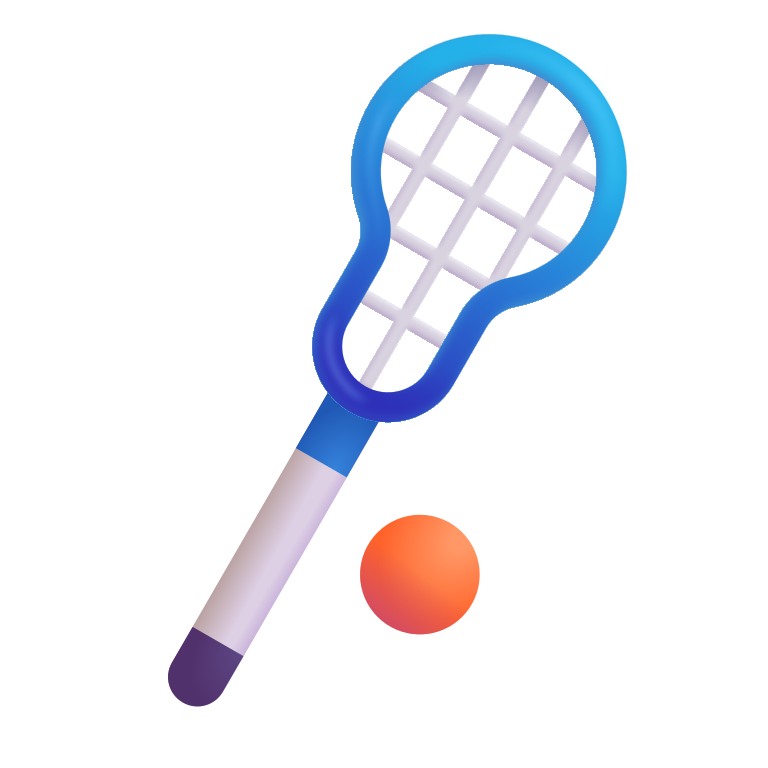
lacrosse color